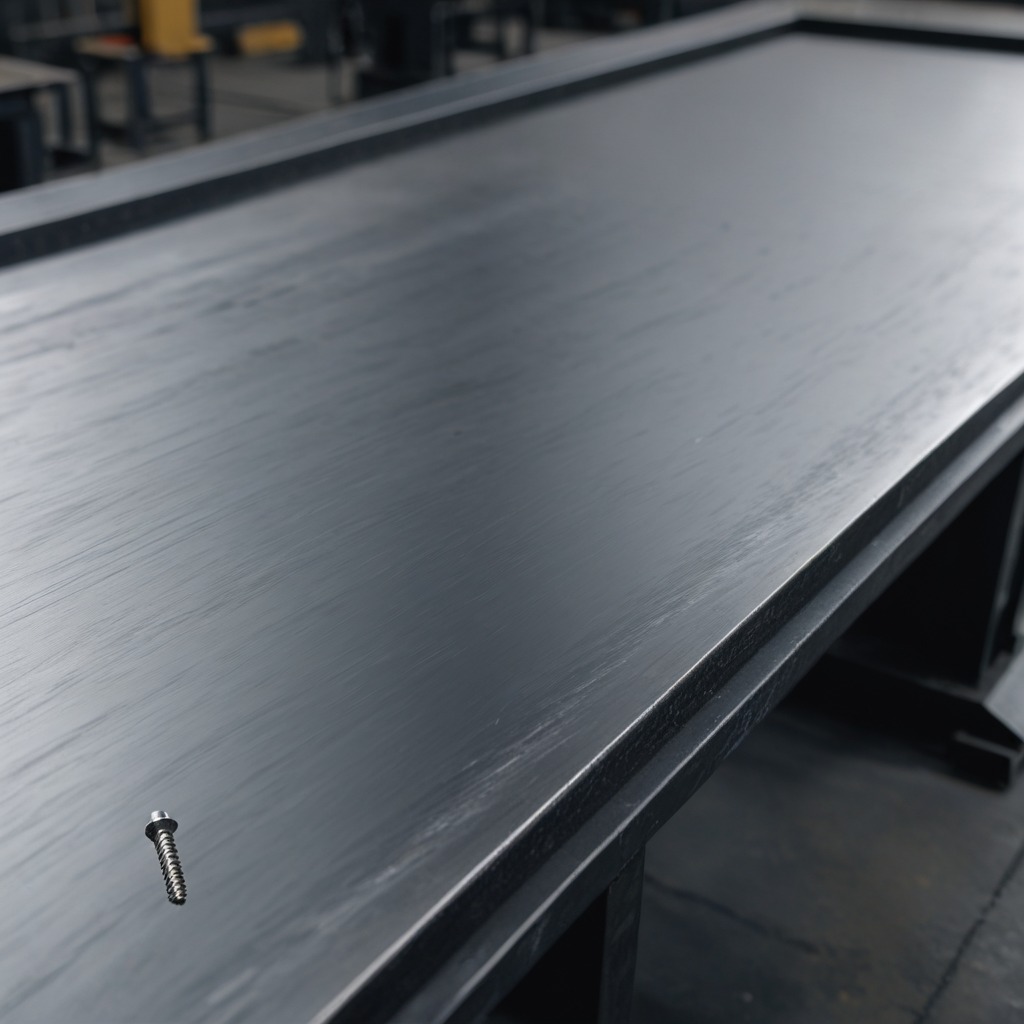
A metal screw lies on a cold steel table in a mining workshop.